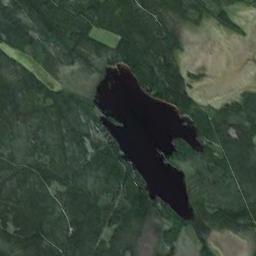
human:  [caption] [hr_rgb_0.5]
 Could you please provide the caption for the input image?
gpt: The lake in the picture is slender .

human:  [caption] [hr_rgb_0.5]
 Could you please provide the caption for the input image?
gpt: The lake with curved shores lies on a flat ground covered with vegetation and the water is dark blue .

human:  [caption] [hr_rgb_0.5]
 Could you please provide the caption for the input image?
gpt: There are a lot of trees around the lake .

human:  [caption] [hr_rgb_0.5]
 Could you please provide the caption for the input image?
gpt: There are green meadows around the lake .

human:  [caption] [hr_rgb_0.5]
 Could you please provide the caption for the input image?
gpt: An irregularly shaped blue lake on the ground with green vegetation .